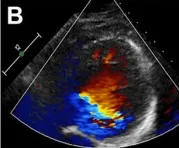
Echocardiography and cardiac magnetic resonance imaging (cMRI) in the proband (III-2). (A-C) Echocardiography and Color Doppler showed dilated left ventricle chamber and prominent trabeculation and flow within the deep intertrabecular recesses.
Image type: radiology (ultrasound)